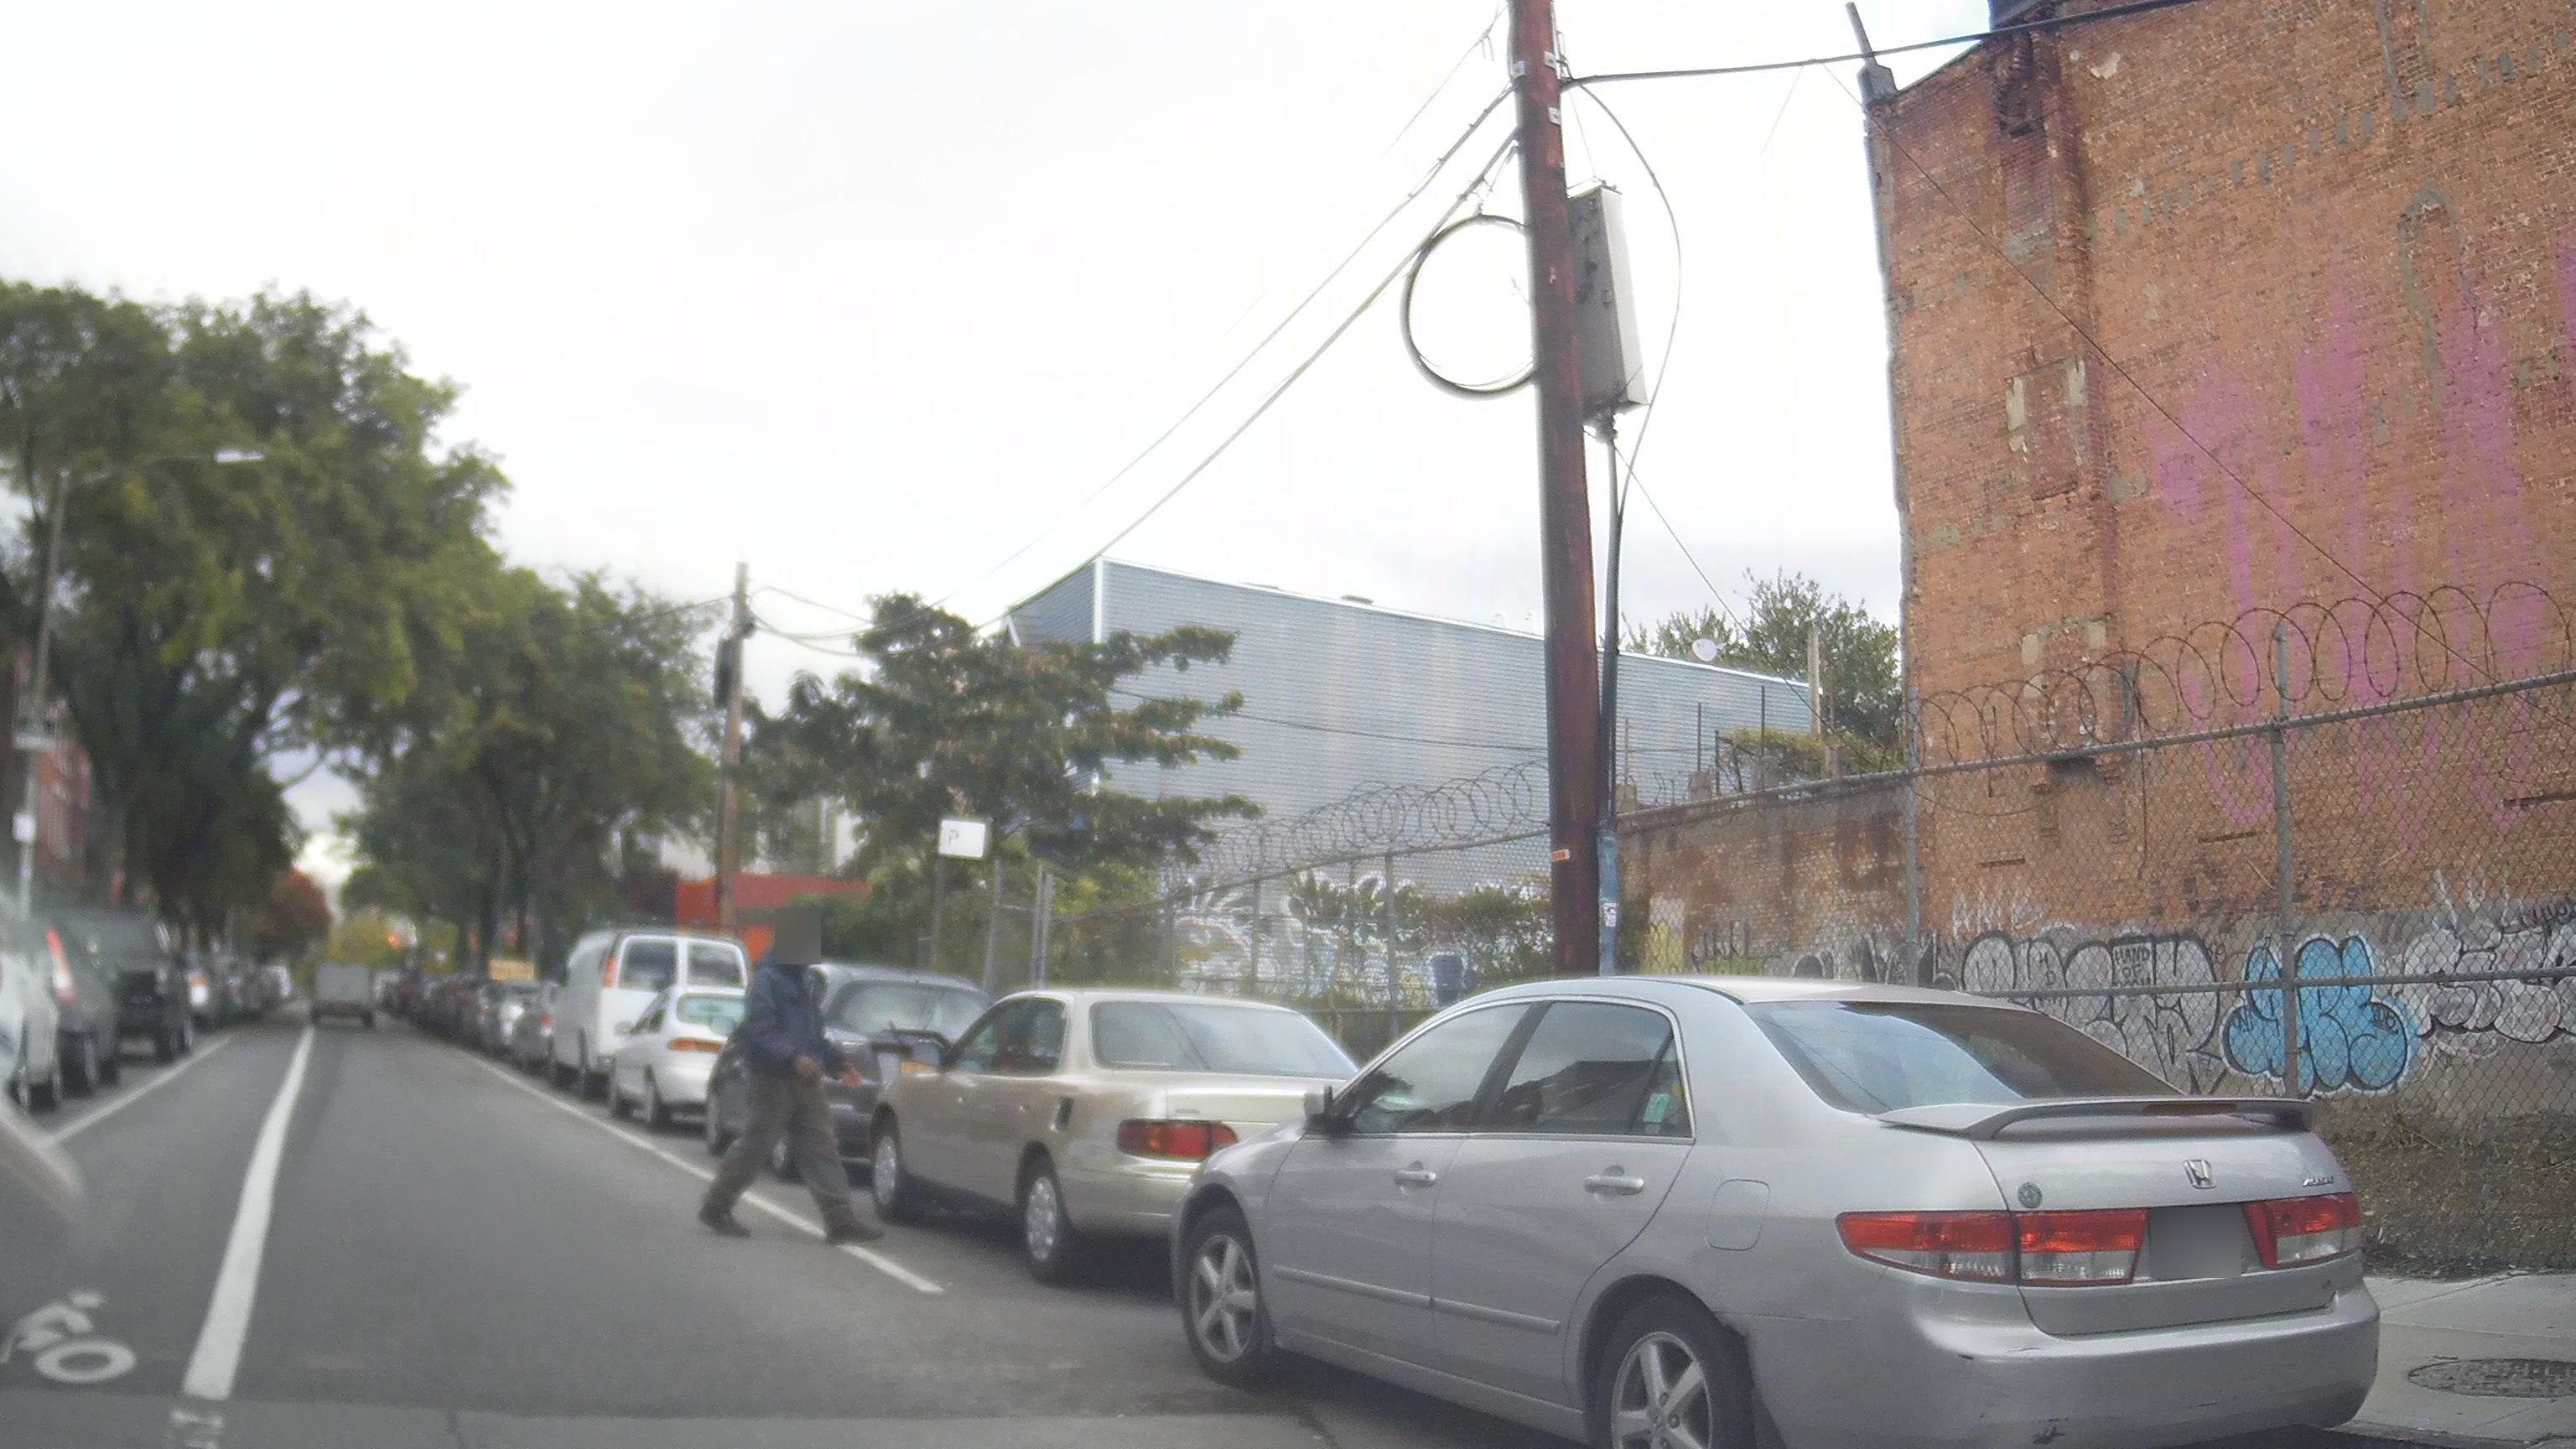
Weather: cloudy
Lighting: day
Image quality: good
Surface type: driving surface
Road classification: footway
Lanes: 1
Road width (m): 40'8"
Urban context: urban centre
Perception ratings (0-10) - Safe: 1.49, Lively: 1.76, Beautiful: 4.27, Boring: 6.21, Depressing: 2.07, Wealthy: 2.92